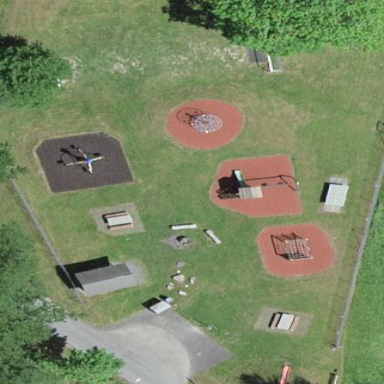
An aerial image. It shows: Playground area for leisure activities on the land.